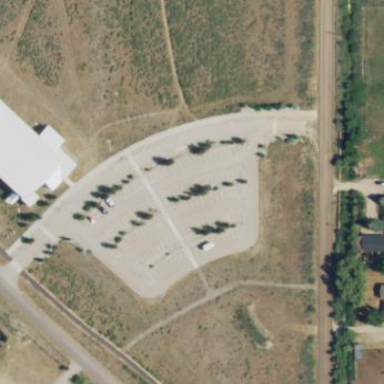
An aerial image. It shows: Parking area.